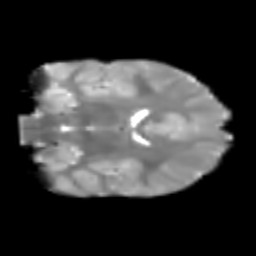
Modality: T2w
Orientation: coronal
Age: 7
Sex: male
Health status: healthy